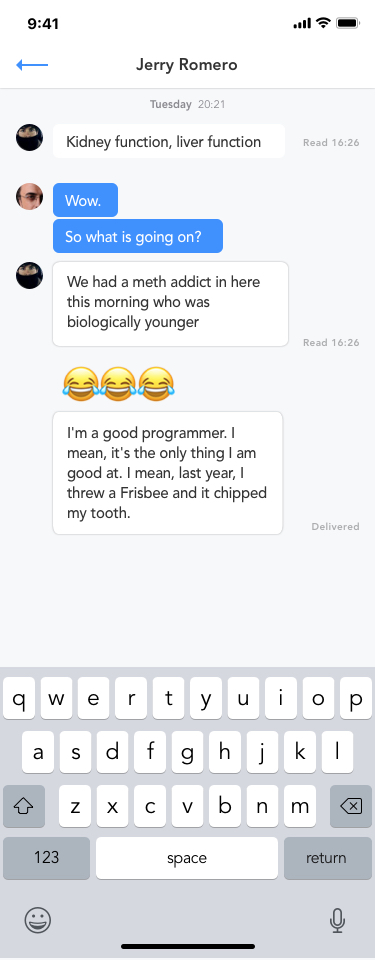
Text in this UI design:
return
space
123
m
n
b
v
c
x
z
l
k
j
h
g
f
d
s
a
p
o
i
u
y
t
r
e
w
q
Jerry Romero
Delivered
I'm a good programmer. I mean, it's the only thing I am good at. I mean, last year, I threw a Frisbee and it chipped my tooth.
😂😂😂
Read 16:26
We had a meth addict in here this morning who was biologically younger
So what is going on?
Wow.
Kidney function, liver function
Read 16:26
Tuesday
20:21